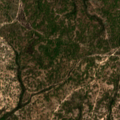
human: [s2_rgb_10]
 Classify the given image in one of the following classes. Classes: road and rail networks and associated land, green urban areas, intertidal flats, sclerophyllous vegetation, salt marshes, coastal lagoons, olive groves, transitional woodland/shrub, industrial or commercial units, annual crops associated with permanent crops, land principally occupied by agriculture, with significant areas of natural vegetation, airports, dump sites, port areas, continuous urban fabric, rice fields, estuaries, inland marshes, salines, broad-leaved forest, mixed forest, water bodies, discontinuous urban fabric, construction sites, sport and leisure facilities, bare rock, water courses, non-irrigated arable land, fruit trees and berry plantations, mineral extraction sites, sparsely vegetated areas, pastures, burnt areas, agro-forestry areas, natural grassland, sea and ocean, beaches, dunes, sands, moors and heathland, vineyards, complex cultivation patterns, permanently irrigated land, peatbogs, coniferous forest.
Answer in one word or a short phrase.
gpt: agro-forestry areas, broad-leaved forest